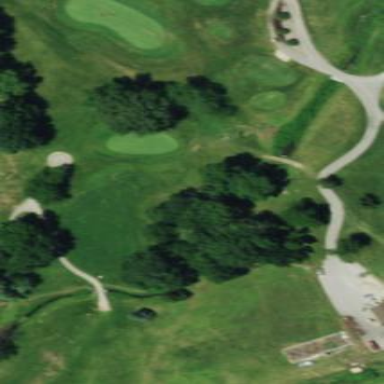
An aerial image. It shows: Rough area in golf course.